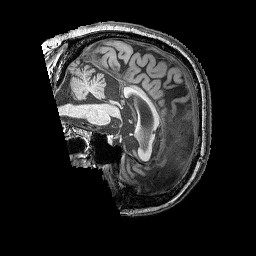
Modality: T1w
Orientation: sagittal
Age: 66
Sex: female
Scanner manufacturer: siemens
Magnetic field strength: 3 T
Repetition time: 2.25 s
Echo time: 0.00415 s